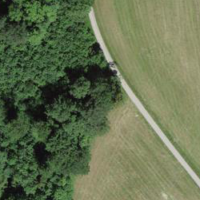
EUNIS habitat code: 44
Species observed at this site:
Medicago sativa